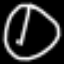
Label: clock